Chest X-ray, PA view. Patient: 50 years old, sex M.
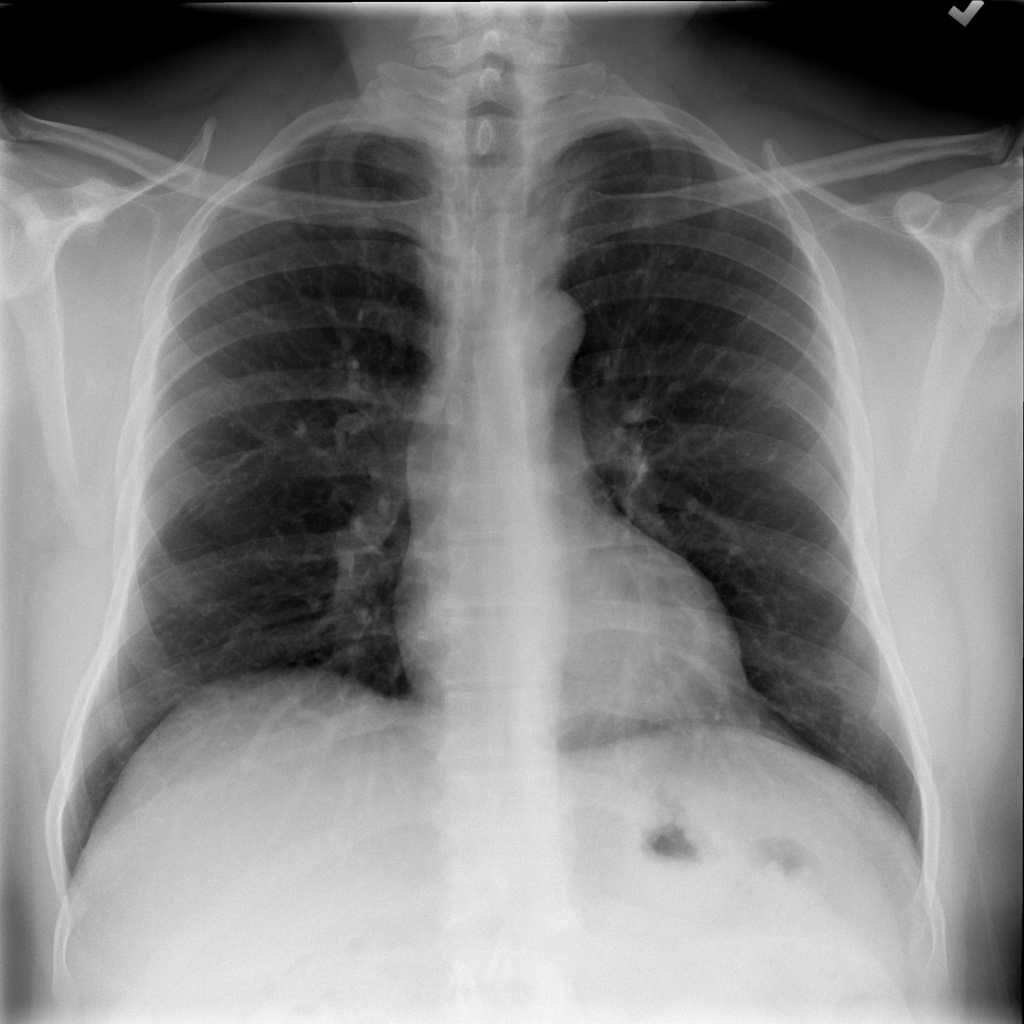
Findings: No Finding